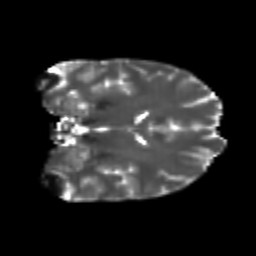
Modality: T2w
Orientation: coronal
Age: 24
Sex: male
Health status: healthy
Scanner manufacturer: philips
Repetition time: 7.387 s
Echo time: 0.08599 s